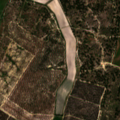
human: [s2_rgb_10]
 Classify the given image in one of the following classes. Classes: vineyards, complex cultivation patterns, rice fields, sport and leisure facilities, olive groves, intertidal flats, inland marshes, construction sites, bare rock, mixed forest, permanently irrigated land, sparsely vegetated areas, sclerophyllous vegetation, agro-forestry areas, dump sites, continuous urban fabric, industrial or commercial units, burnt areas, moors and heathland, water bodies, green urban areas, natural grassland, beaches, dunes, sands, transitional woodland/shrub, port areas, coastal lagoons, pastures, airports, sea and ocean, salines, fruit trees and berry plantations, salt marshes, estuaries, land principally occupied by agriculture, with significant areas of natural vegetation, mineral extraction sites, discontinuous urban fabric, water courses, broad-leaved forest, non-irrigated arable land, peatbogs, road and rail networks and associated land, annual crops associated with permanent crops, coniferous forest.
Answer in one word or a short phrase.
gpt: continuous urban fabric